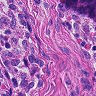
Metastatic tissue present: no